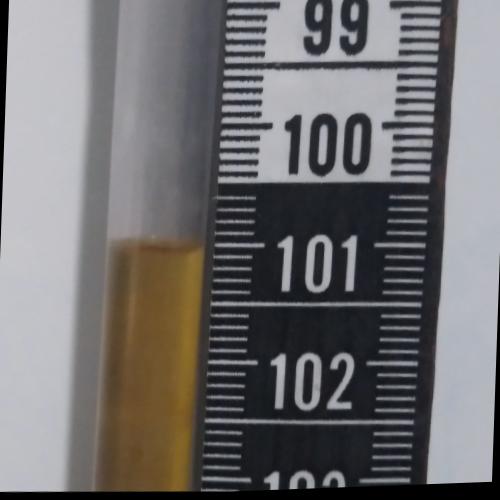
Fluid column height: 101.0 cm